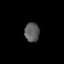
Tissue: lung
Cell type: Epithelial cells
Senescence score: 0.2372
Nuclear area (px): 277
Mean DAPI intensity: 92.614